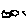
Label: flower